Question: I created a wcf services, hosted it in IIS(7.5) which works fine. I now want to add username authentication and i run into some problems.
The config file is this:
'''
<system.serviceModel>
<services>
<service behaviorConfiguration="warServBehavior" name="WcfServiceLibrary.WarcraftService">
<endpoint address="" binding="wsHttpBinding" contract="WcfServiceLibrary.IWarcraftService" bindingConfiguration="warWsHttpBinding" />
<endpoint address="mex" binding="mexHttpsBinding" contract="IMetadataExchange" />
</service>
</services>
<bindings>
<wsHttpBinding>
<binding name="warWsHttpBinding">
<security mode="TransportWithMessageCredential">
<transport clientCredentialType="None"/>
<message clientCredentialType="UserName"/>
</security>
</binding>
</wsHttpBinding>
</bindings>
<behaviors>
<serviceBehaviors>
<behavior name="warServBehavior">
<serviceMetadata httpGetEnabled="false" httpsGetEnabled="true" />
<serviceDebug includeExceptionDetailInFaults="true"/>
<serviceCredentials>
<userNameAuthentication userNamePasswordValidationMode="Custom" customUserNamePasswordValidatorType="BogusValidator, App_Code"/>
</serviceCredentials>
</behavior>
</serviceBehaviors>
</behaviors>
</system.serviceModel>
'''
Regarding the certificate i did the following(inspired from msdn):
1. 1)makecert -n "CN=RootCATest" -r -sv RootCATest.pvk RootCATest.cer
2. 2)added it to Trusted Root Certification Authorities
3. 3)makecert -sk CertTest -iv RootCATest.pvk -n "CN=Bogus" -ic RootCATest.cer -sr localmachine -ss my -sky exchange -pe
In IIS i added binding for https and in the Server Certificates i have this:

When i run svcutil <URL> i get this exception: '"There was an error downloading https://localhost/WarcraftServiceSite/WarService.svc. The underlying connection was closed.Could not establish trust relationship for the SSL/TLS secure channel. The remote certificate is invalid according to the validation procedure."'
Later edit: it seems that the right way to call svcutil is with http not https even though i have this '<serviceMetadata httpGetEnabled="false" httpsGetEnabled="true" />'
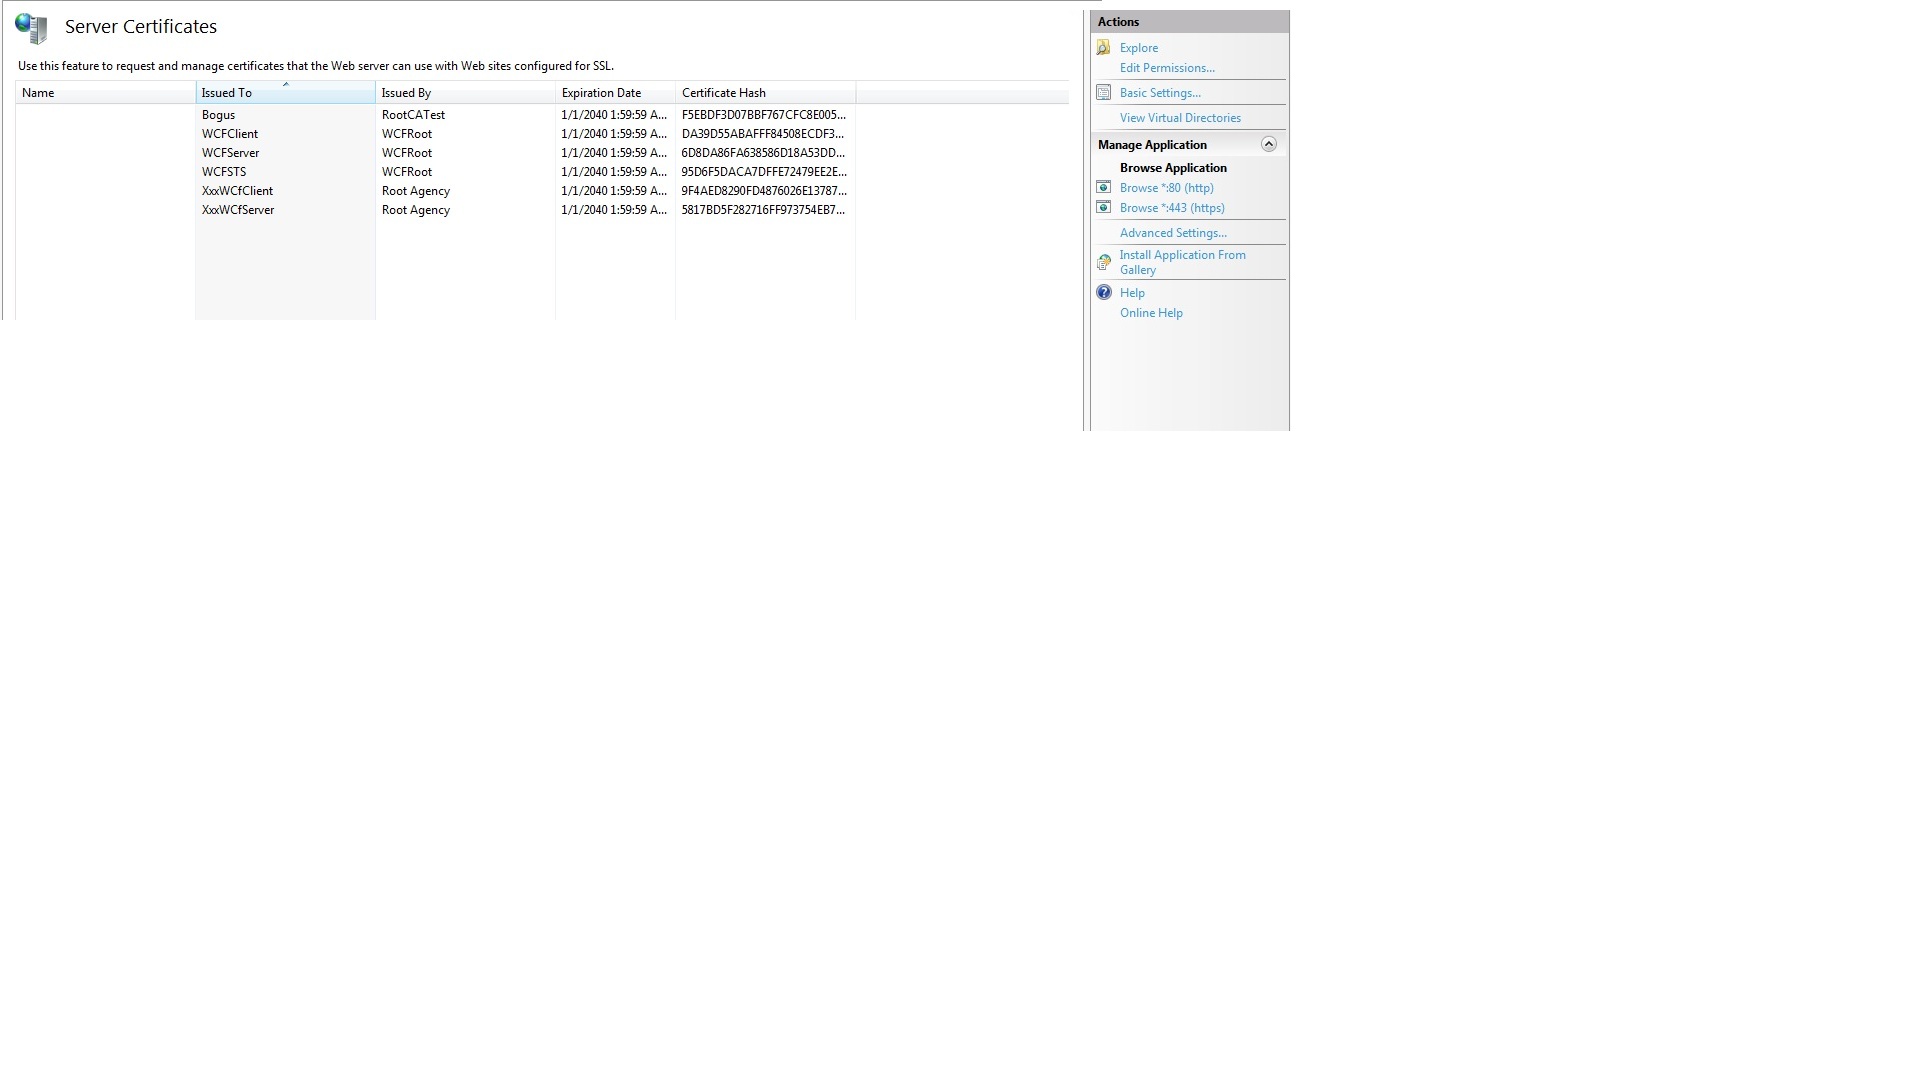
Answer: Because this is just a test certificate you can add the following to the client for it to work. When you get a production certificate from verisign etc you won't need this.
Reference and add usings for the following - System.Net, System.Net.Security, System.Security.Cryptography.X509Certificates;
Use the ServicePointManager class and add a handler to the ServerCertificateValidationCallback
'''
ServicePointManager.ServerCertificateValidationCallback
+= RemoteCertificateValidate;
'''
Then the handler impl
'''
private static bool RemoteCertificateValidate(
object sender, X509Certificate cert,
X509Chain chain, SslPolicyErrors error)
{
// trust any certificate
return true;
}
'''
Wire up the handler somewhere before using your proxy.
Remeber this code and certs from makecert should be used for testing only.